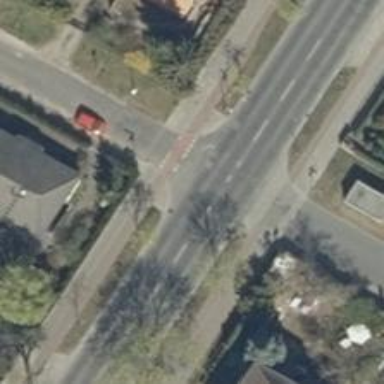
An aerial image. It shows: Unmarked road crossing.